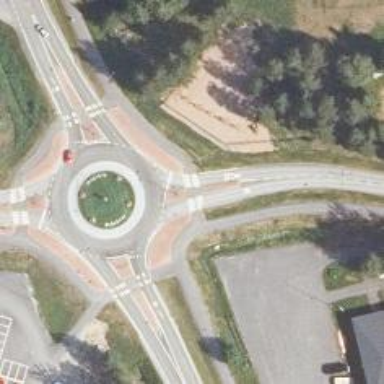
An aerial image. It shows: Marked crossing on the road.